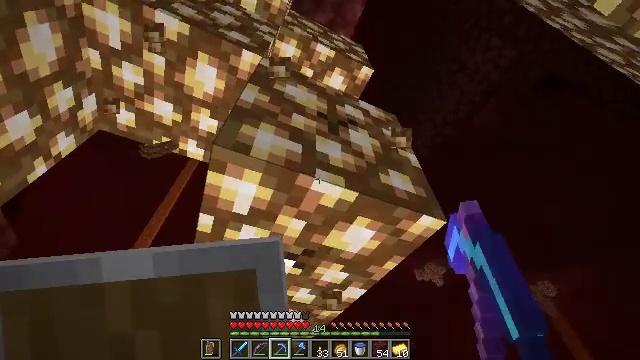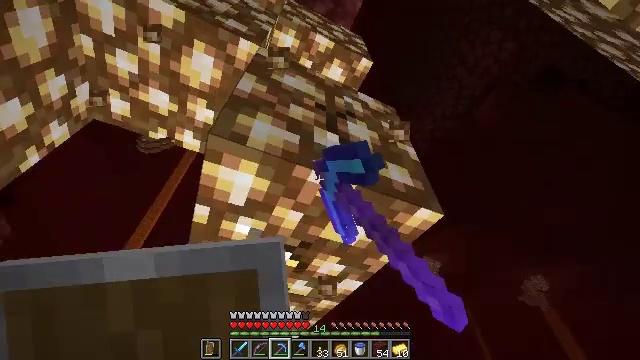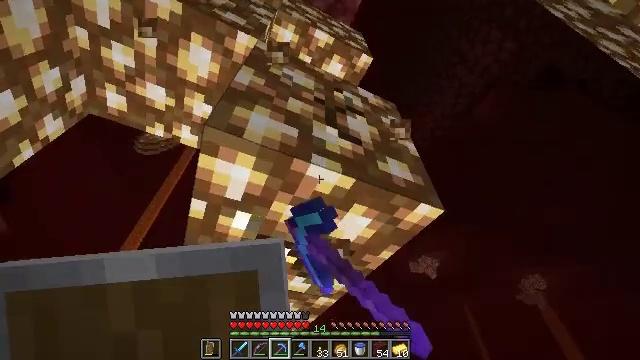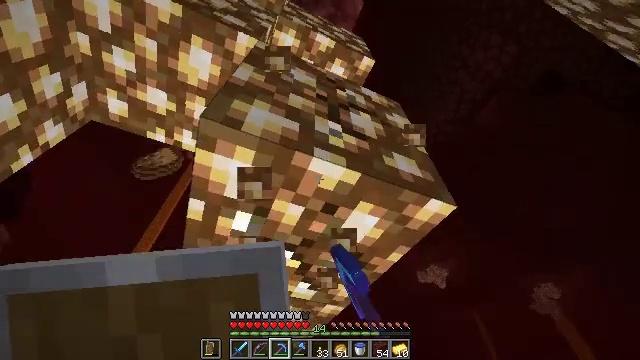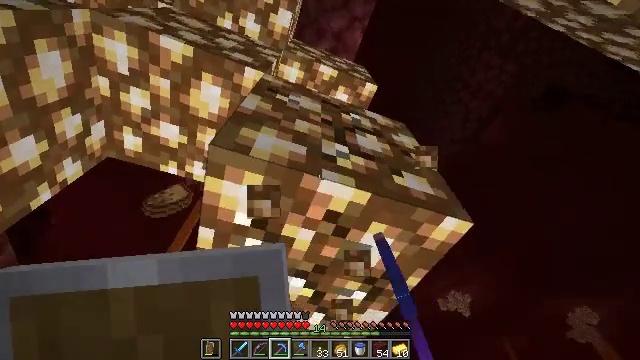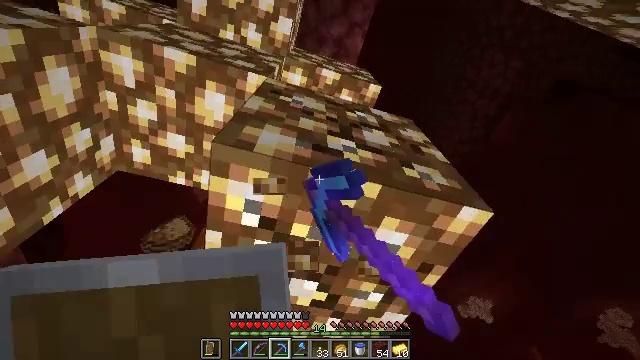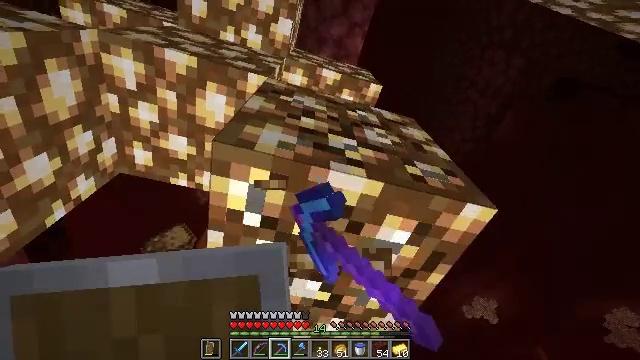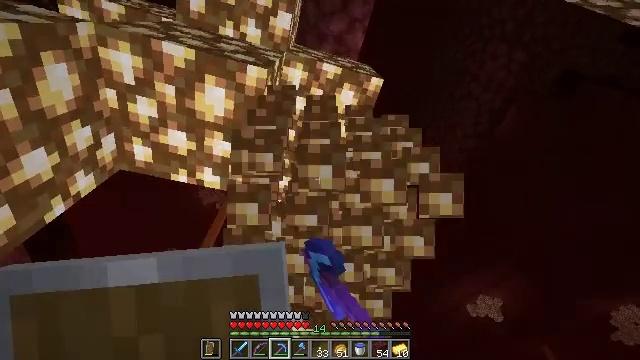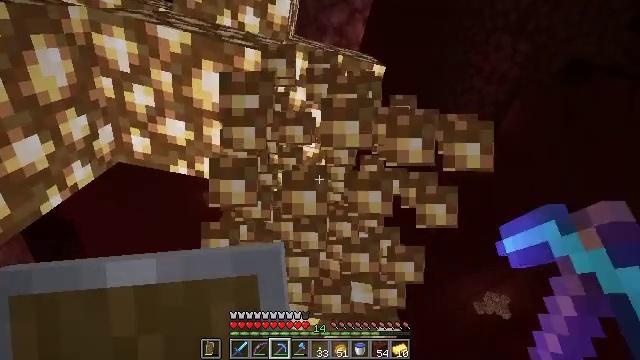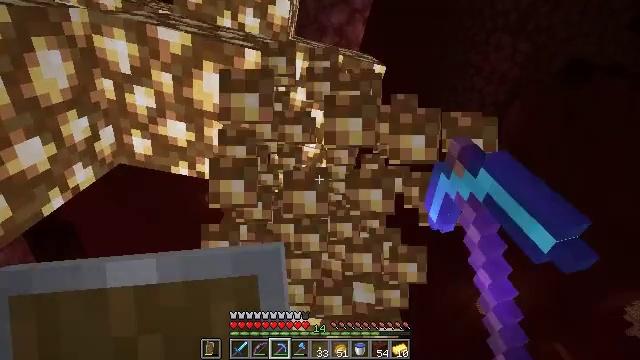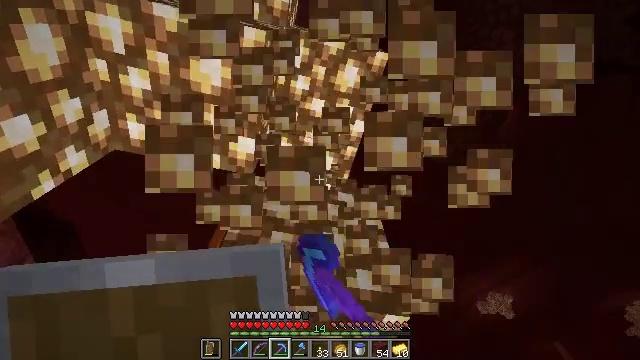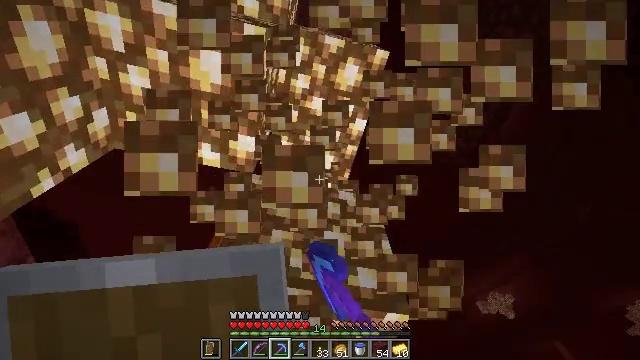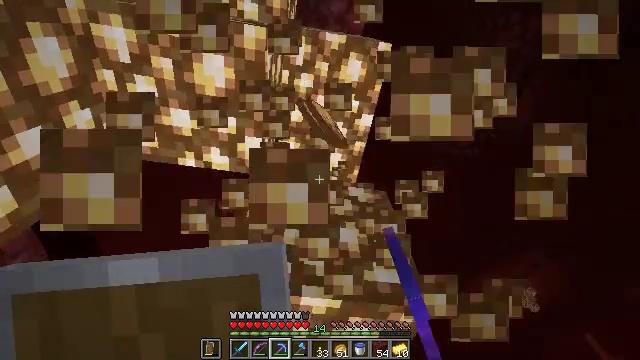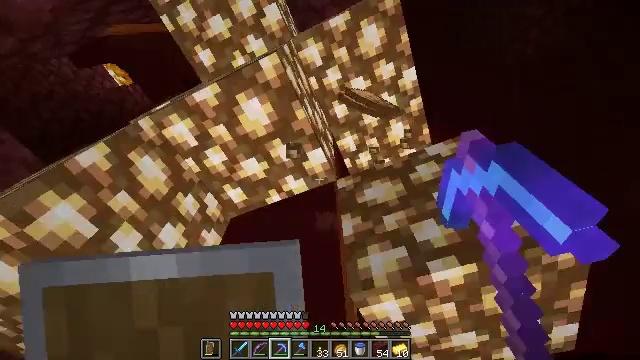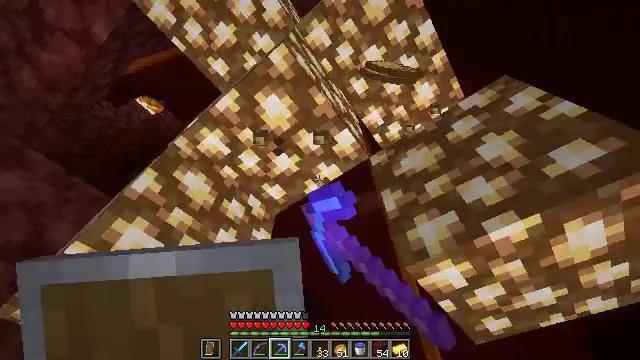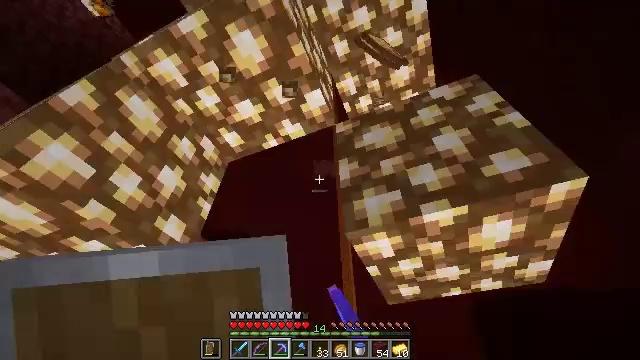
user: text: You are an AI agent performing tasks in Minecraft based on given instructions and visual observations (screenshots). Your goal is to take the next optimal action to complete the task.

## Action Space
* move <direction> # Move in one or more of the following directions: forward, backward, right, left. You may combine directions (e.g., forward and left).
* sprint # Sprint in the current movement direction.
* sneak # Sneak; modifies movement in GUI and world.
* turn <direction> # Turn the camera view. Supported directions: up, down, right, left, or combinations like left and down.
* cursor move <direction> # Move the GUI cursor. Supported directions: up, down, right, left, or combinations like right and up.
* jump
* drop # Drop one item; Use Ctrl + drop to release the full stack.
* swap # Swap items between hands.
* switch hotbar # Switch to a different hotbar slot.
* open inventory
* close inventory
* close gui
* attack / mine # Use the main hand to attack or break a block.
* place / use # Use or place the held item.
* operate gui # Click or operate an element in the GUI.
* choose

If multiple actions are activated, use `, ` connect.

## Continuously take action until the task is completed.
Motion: motion action
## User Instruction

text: Smash the glowstone with a tool.
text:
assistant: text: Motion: move forward, sneak, turn down, attack / mine
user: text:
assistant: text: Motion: move forward, sneak, attack / mine
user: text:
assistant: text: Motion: move forward, sneak, turn left and up, attack / mine
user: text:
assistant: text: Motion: move forward, sneak, turn left and up, attack / mine
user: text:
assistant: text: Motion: sneak, turn left and up, attack / mine
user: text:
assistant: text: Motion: move forward, sneak, attack / mine
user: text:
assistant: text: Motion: move forward, sneak, attack / mine
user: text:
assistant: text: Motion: move forward, sneak, turn left, attack / mine
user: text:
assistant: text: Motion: move forward, sneak, attack / mine
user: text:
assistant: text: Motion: move forward, sneak, attack / mine
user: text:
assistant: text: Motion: sneak, attack / mine
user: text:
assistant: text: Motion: sneak, turn left, attack / mine
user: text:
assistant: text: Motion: sneak, turn left, attack / mine
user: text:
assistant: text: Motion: sneak, turn left and down, attack / mine
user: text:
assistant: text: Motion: sneak, turn right and down, attack / mine
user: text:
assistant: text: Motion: sneak, turn right and down, attack / mine
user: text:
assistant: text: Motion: sneak, turn left and down, attack / mine
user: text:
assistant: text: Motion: sneak, turn left and down
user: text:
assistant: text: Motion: sneak, turn right and down
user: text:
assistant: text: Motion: sneak, turn right and down
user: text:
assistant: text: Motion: sneak, turn left and down
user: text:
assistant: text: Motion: sneak, turn down
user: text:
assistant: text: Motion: sneak
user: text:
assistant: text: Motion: sneak
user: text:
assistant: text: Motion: sneak
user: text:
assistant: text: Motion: sneak, turn right and down
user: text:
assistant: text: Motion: sneak, turn right and down
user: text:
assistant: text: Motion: sneak, turn down
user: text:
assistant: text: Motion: move forward, sneak, turn left and down
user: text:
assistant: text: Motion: move forward and move left, sneak, turn down